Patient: sex F, age 70
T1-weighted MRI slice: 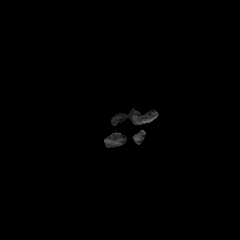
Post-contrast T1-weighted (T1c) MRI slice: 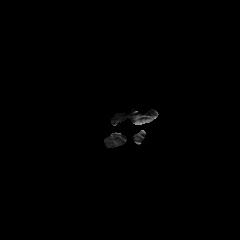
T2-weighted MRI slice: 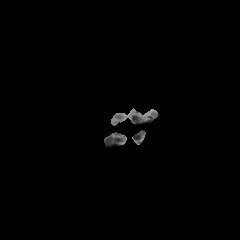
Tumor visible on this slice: no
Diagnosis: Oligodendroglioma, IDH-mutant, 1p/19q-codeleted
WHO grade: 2